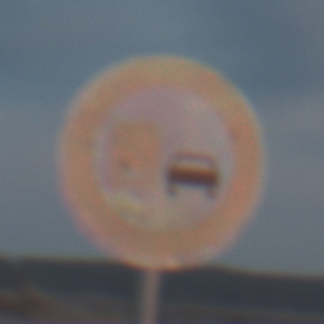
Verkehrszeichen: UeberholverbotKraftfahrzeuge
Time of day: SunriseSunset
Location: Outdoor (Beach)
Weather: PartlyCloudy
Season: NotSpecified
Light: Natural